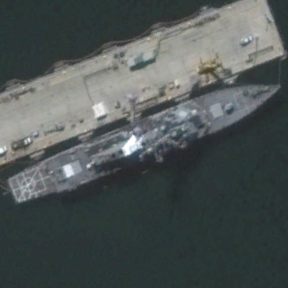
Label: destroyer